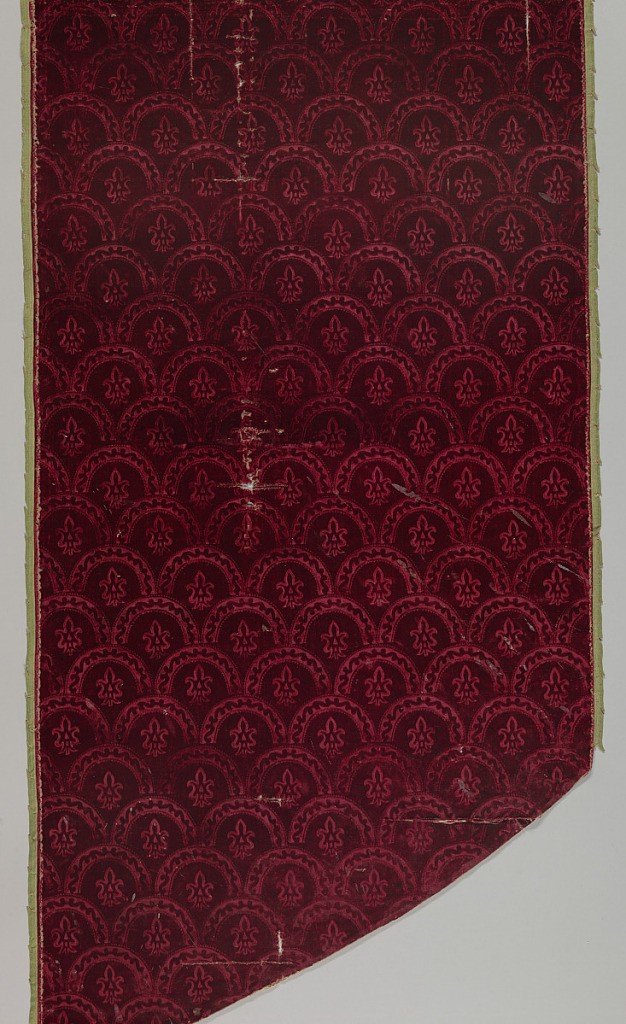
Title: Panel
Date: early 17th century
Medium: silk Technique: cut loops of supplementary warp in a 3&1 float weave foundation. The stamped (embossed).
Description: Stamped imbricated pattern on crimson velvet.